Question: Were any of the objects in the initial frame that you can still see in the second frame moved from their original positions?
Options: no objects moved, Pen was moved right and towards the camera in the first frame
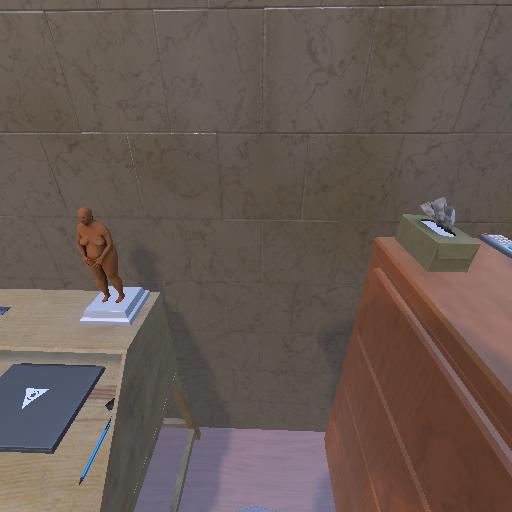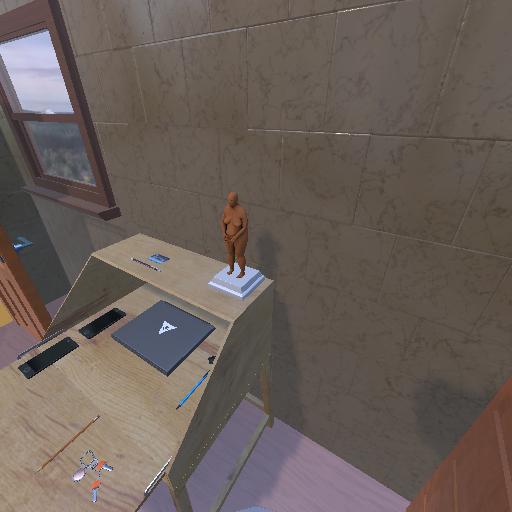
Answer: no objects moved